Interaction volume radius: 10 \u00c5
Interaction volume height: 25 \u00c5
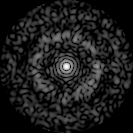
Disorder parameter: 0.8407